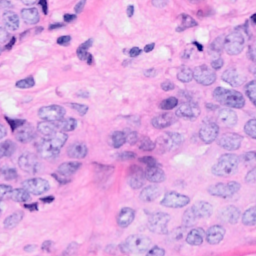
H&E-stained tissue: Breast